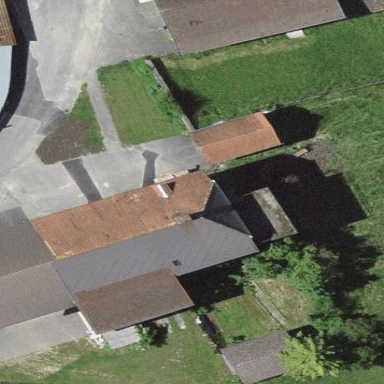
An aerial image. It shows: Farm building.